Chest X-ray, AP view. Patient: 61 years old, sex M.
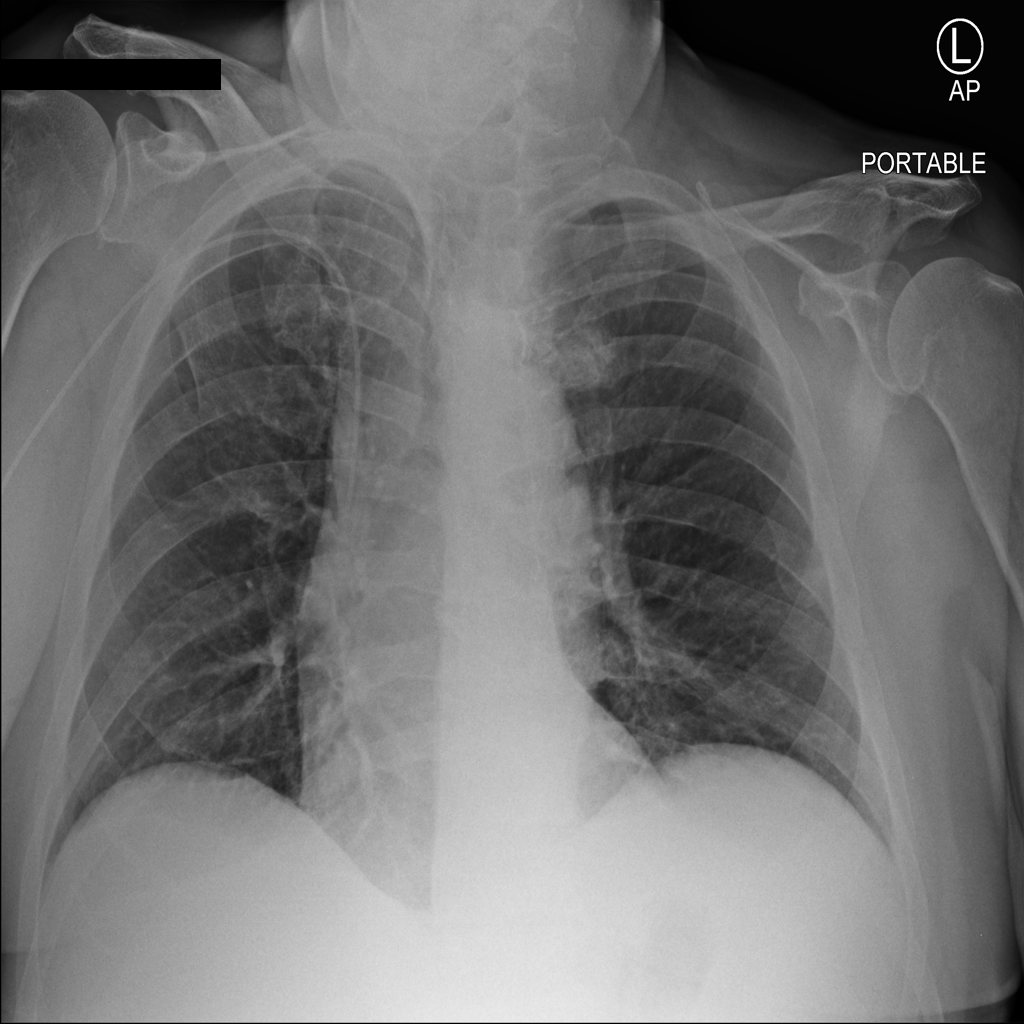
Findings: Atelectasis